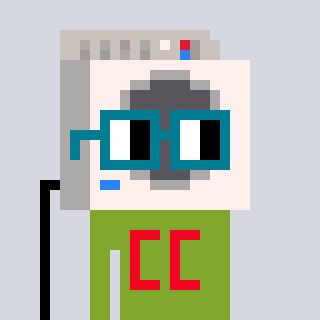
a pixel art character with square dark green glasses, a washing machine-shaped head and a slimegreen-colored body on a cool background